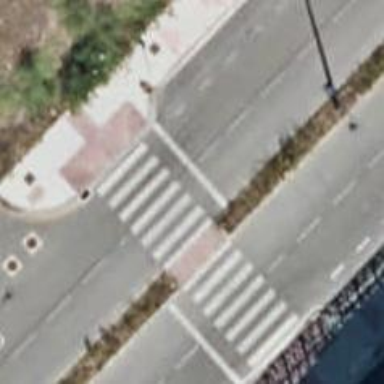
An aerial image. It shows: Uncontrolled road crossing.